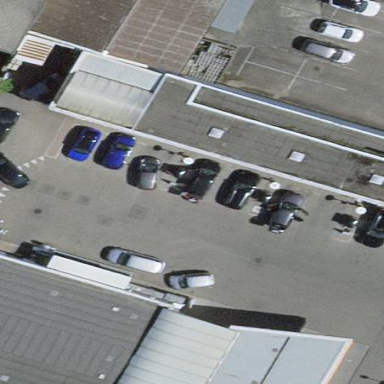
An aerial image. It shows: Car wash facility located inside building.